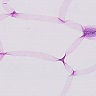
Metastatic tissue present: no